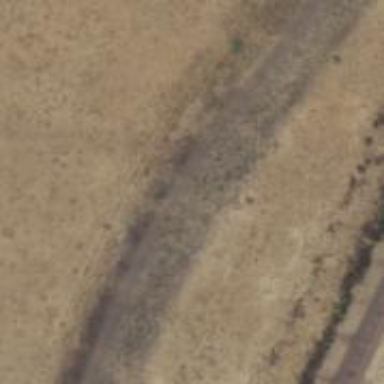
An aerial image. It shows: Abandoned railway.